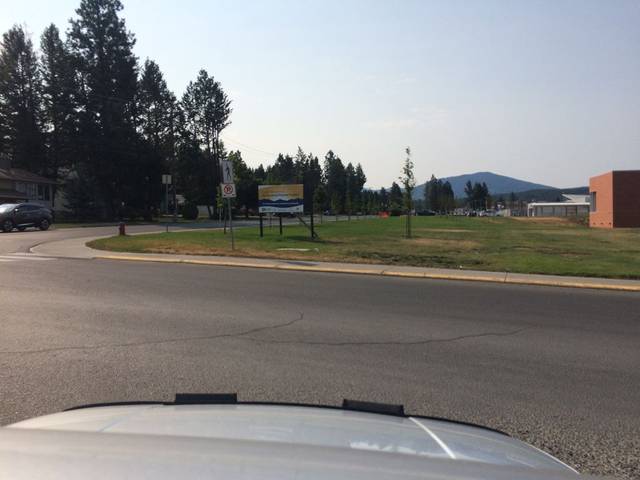
Region: Canada
Coordinates: 49.514, -115.749